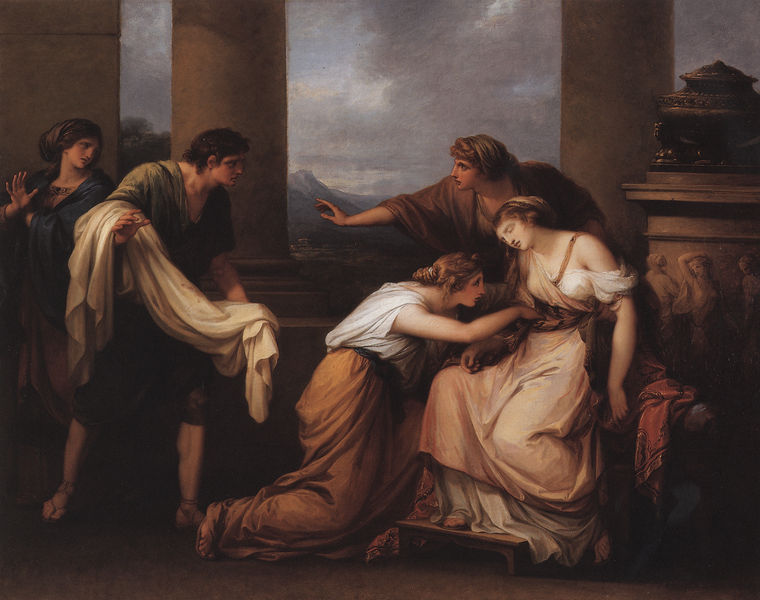
Titel: Pompeius' Gemahlin fällt in Ohnmacht
Künstler: Angelika Kauffmann
Standort: Weimar
Institution: Kunstsammlungen zu Weimar
Schlagwörter: berg, blau, dunkel, gemälde, gruppe, hand, himmel, mann, schatten, schlaf, weiß, wolken, frauen, landschaft, menschen, sitzen, braun, bunt, finger, frau, frisur, grau, hell, kleid, kleider, licht, männer, nacht, profil, raum, schwarz, säule, säulen, zimmer, rot, tuch, wolke, haube, malerei, rock, profile, arm, arme, blass, bluse, diener, dienerin, falten, inkarnat, sockel, stehen, tod, tot, trauer, bild, gesten, hände, öl, boden, gewand, haare, kelch, sessel, sitzend, tücher, decke, gewänder, personen, blässe, locken, rosa, schulter, rund, skulptur, beine, aussicht, balkon, relief, terrasse, farbig, düster, berge, dorf, mauer, farbe, hocker, schemel, figuren, kopftuch, sandalen, laken, gruppen, barfuss, stütze, gefäß, antike, krank, vulkan, knien, hauben, arzt, fußbank, mythologie, sterbende, römer, besorgt, statuen, sterben, antik, hilfe, toga, dramatisch, kniend, kopftücher, tonig, tempel, fresko, david, erschöpft, kranke, ohnmacht, urne, abwehren, fußschemel, seule, sauer, sandaletten, helfer, erschöpfung, dunkeö, besorgnis, denkel, ohnmächtig, unwohl, bewusstlos, skulputr, be, sorgnis